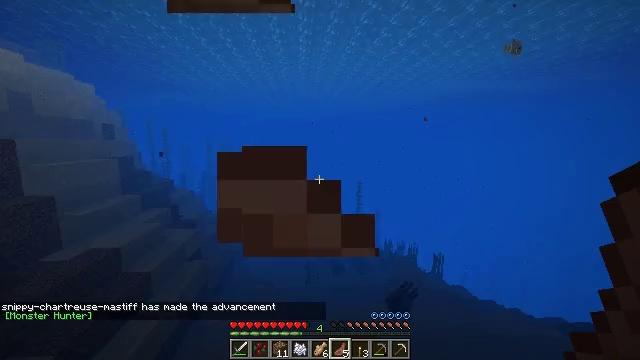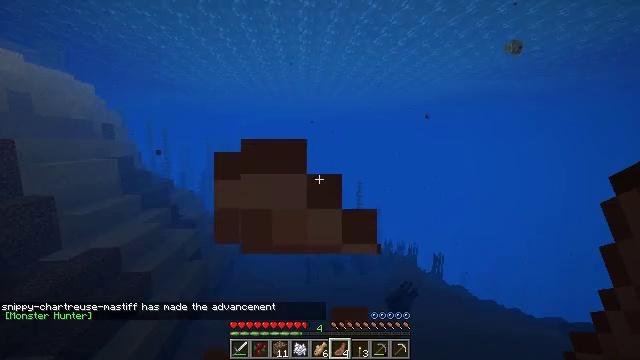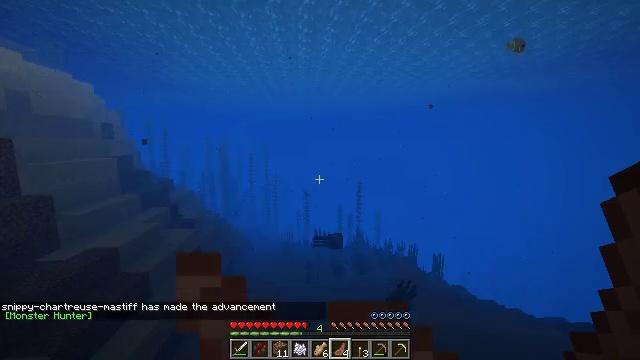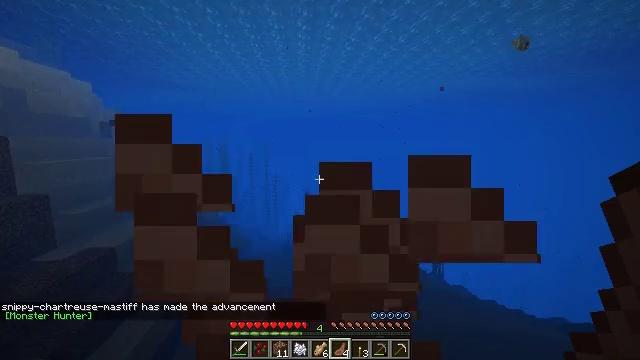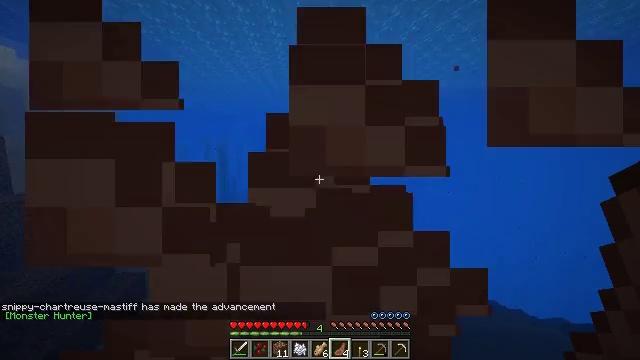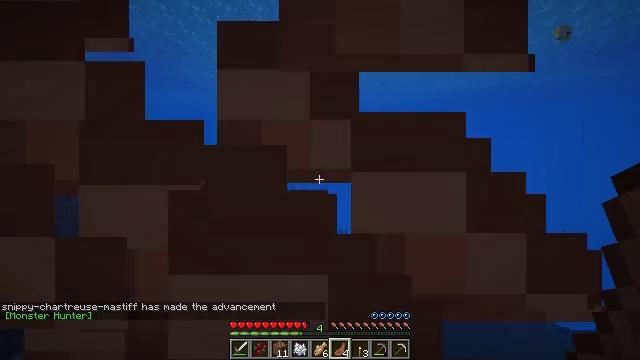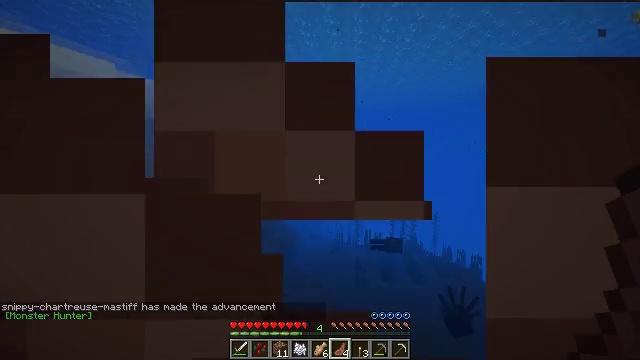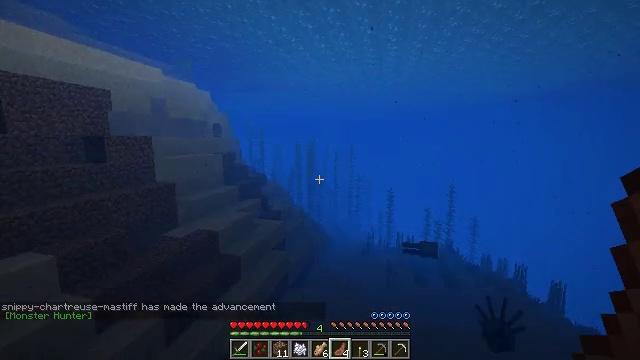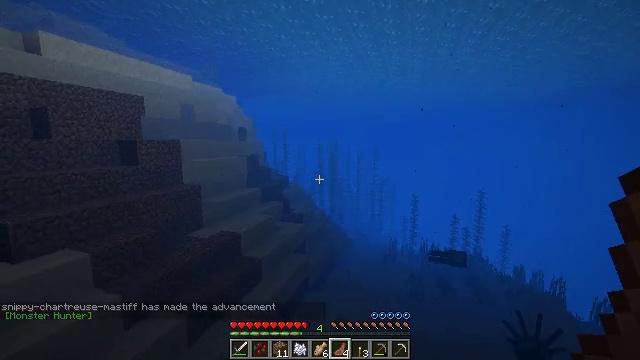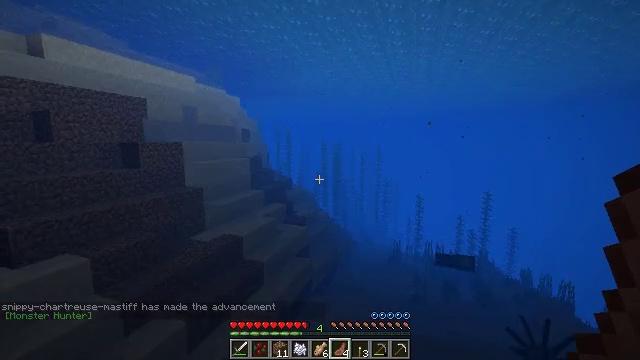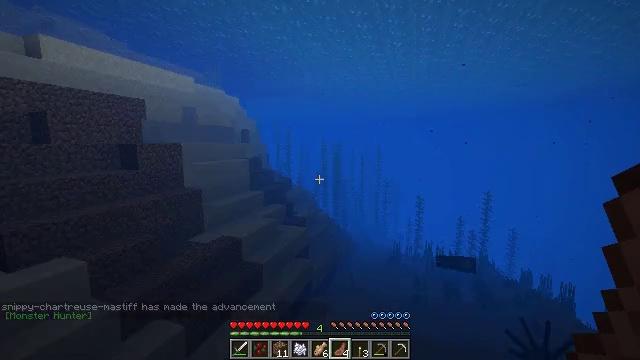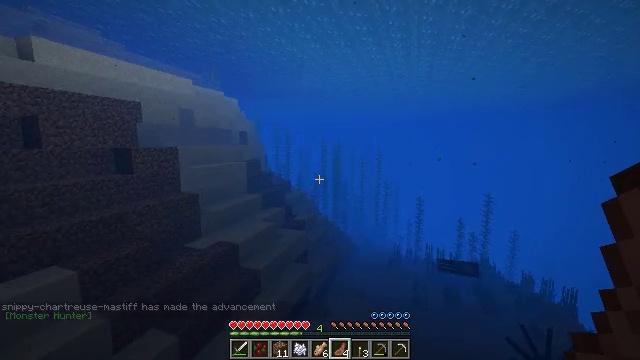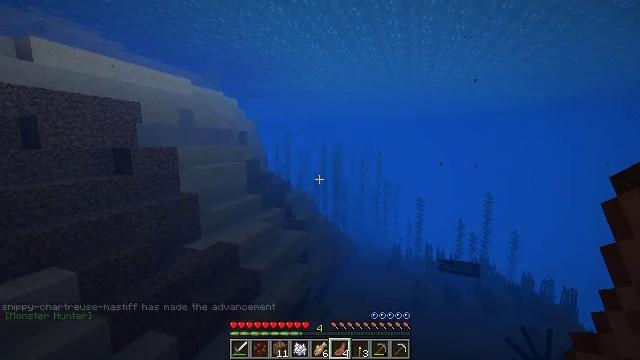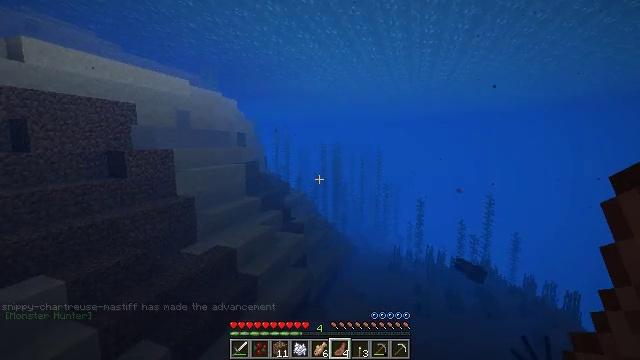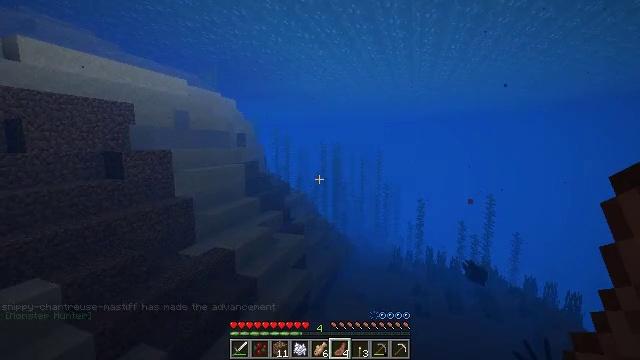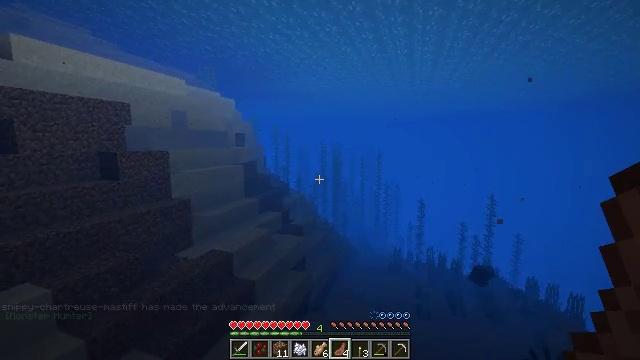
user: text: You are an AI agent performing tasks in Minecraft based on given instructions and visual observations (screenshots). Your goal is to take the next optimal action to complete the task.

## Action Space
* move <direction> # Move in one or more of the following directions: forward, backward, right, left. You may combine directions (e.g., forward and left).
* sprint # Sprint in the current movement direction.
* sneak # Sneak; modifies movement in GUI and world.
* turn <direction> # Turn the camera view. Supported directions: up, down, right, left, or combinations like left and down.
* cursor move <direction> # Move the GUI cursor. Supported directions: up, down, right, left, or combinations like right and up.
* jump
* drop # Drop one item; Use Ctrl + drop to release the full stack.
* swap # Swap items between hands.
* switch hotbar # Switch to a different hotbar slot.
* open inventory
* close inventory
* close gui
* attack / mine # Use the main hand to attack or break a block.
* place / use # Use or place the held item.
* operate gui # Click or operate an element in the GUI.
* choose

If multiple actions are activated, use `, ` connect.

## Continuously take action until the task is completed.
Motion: motion action
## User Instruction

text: Catch and defeat a cod.
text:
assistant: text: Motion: move forward, use / place
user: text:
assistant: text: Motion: move forward, use / place
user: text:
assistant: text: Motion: move forward, use / place
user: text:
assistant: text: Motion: move forward
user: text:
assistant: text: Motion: move forward, turn left, jump
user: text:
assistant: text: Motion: move forward, turn left, jump
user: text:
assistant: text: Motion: move forward, turn left, jump
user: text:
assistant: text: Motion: move forward, turn left, jump
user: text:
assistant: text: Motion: move forward, jump
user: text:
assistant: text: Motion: move forward, jump
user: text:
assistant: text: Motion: move forward, jump
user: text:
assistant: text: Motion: move forward, sprint
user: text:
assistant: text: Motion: move forward, sprint
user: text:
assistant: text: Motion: move forward, sprint
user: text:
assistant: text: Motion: move forward, sprint
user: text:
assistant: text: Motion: move forward, sprint
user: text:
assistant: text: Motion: move forward
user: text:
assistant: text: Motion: move forward
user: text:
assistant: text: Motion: move forward
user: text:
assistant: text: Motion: move forward
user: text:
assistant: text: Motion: move forward, turn left and up
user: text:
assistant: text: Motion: move forward, turn left and up
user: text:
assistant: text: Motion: move forward, turn left and up
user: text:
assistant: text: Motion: move forward, turn left and up
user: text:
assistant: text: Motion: move forward, turn left and up
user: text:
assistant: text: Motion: move forward, turn left and up, jump
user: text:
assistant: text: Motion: move forward, jump
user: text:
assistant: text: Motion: move forward, jump
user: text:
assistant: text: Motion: move forward, jump
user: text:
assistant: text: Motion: move forward, jump